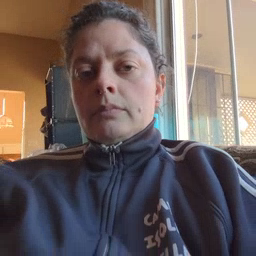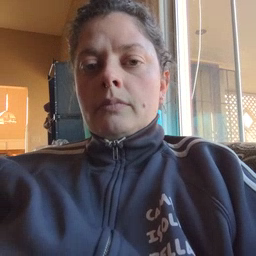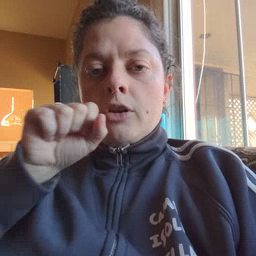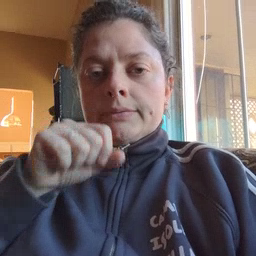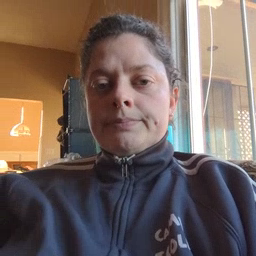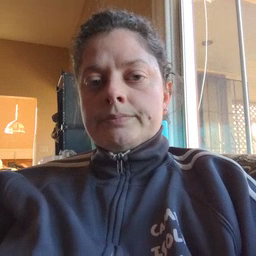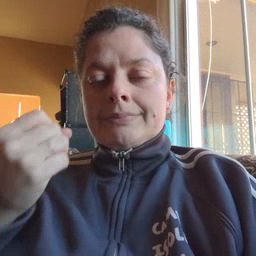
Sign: carrot